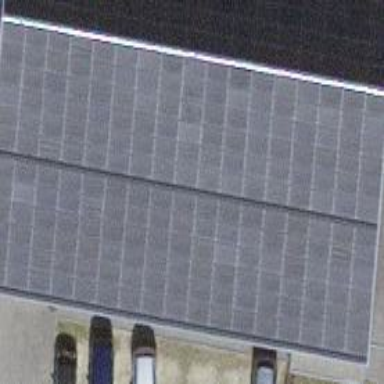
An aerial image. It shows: Solar photovoltaic panel generator.